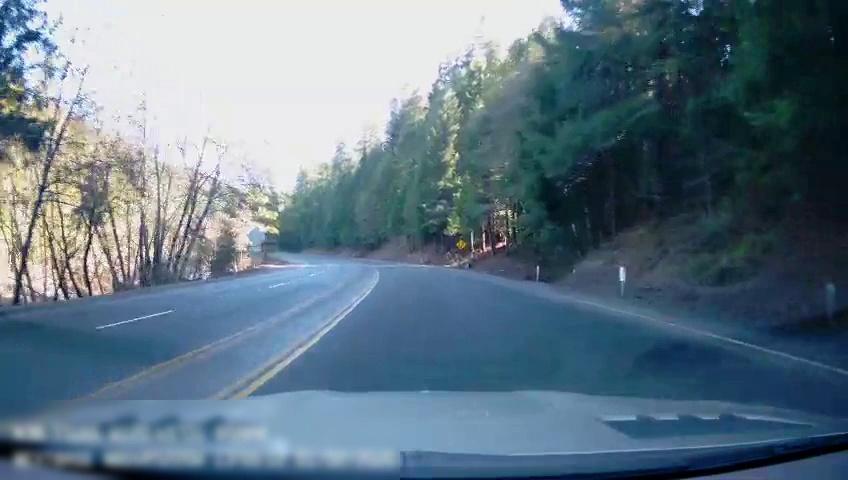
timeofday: Day
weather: Sunny
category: Drivable Space
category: Lanes | Opposite Lane
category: Lanes | Alternate Lane
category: Lanes | Opposite Lane
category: Lanes | Current Lane
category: Lanes | Alternate Lane
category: Lanes | Opposite Lane
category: Traffic | Signs